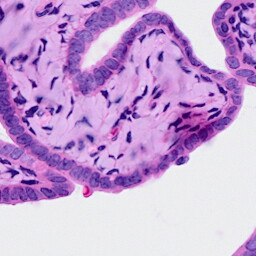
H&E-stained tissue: Ovarian